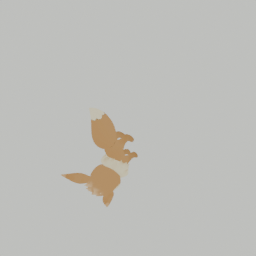
Label: animals